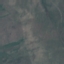
Land use / land cover: HerbaceousVegetation